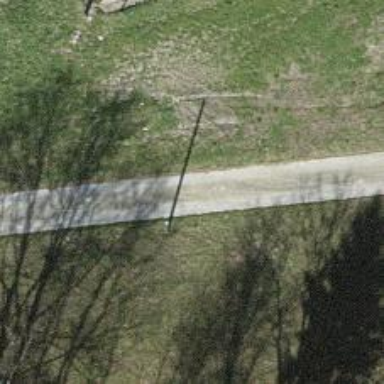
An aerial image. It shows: Well-maintained driveway with ground surface.